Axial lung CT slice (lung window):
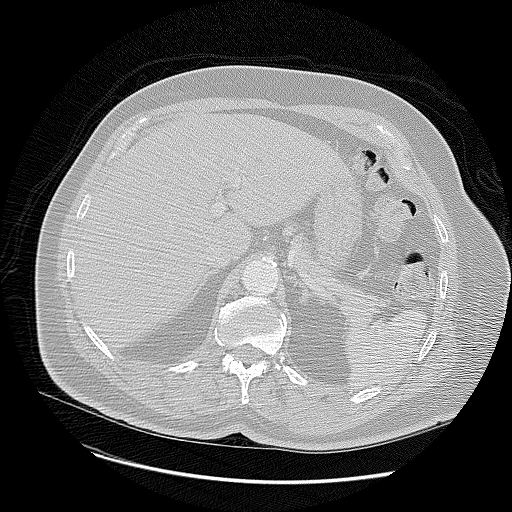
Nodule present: no